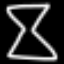
Label: hourglass